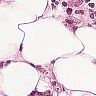
Metastatic tissue present: yes